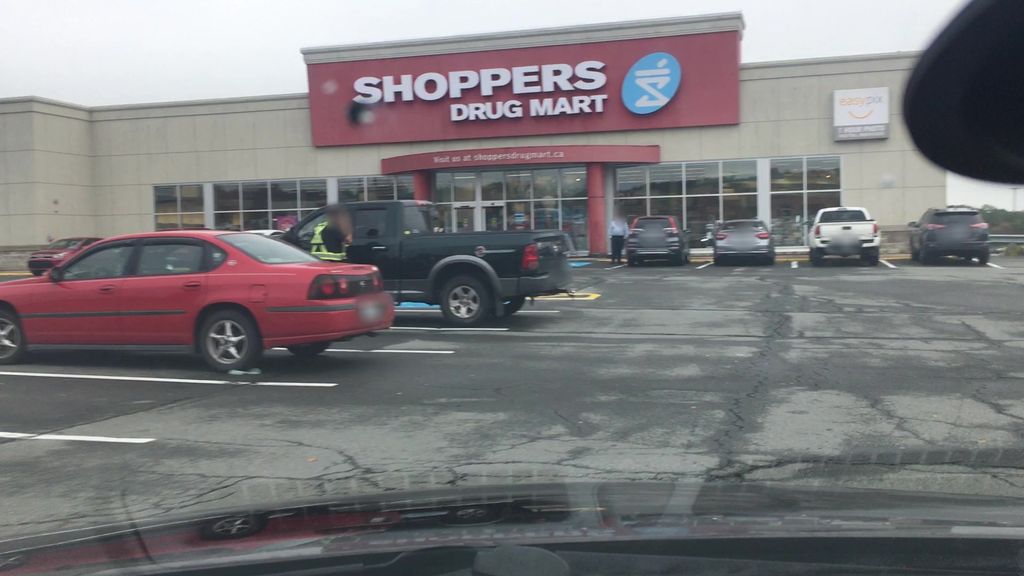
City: halifax